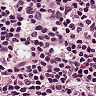
Metastatic tissue present: no